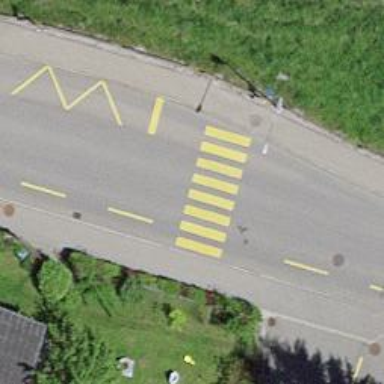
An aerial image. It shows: Marked zebra crossing on the road.